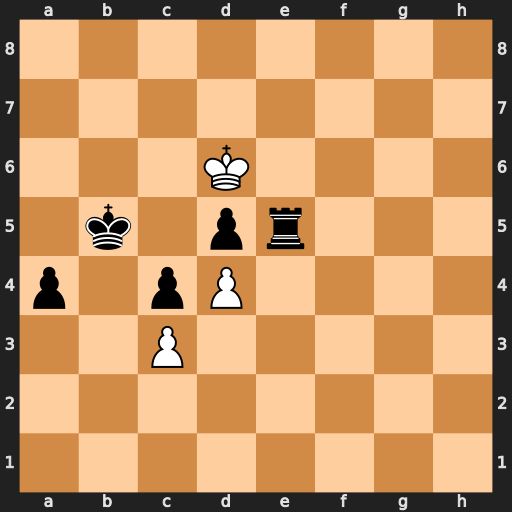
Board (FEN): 8/8/3K4/1k1pr3/p1pP4/2P5/8/8
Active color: w
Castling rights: -
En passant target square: -
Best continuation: dxe5 a3 e6 Ka4 e7 a2 e8=Q+